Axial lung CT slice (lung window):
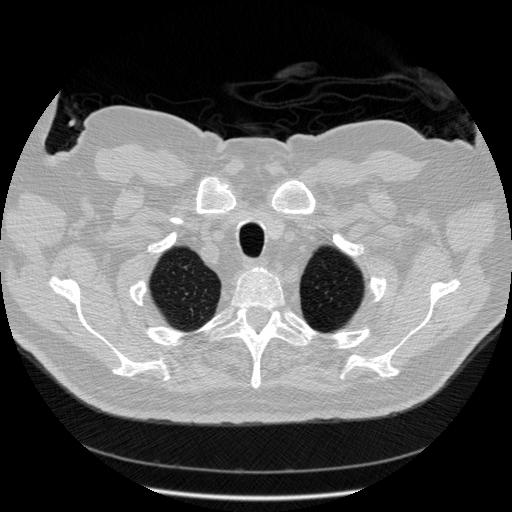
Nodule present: no